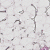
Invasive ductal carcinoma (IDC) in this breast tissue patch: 0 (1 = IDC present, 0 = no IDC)